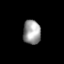
Tissue: lung
Cell type: Epithelial cells
Senescence score: 0.1666
Nuclear area (px): 416
Mean DAPI intensity: 157.57